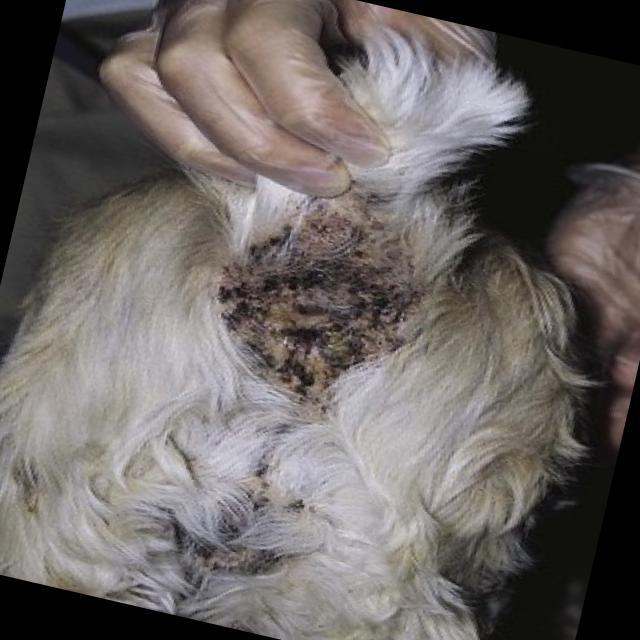
Canine hypersensitivity reaction — allergic skin response with urticaria, erythema, pruritus, and angioedema. May be food, environmental, or flea allergy related.